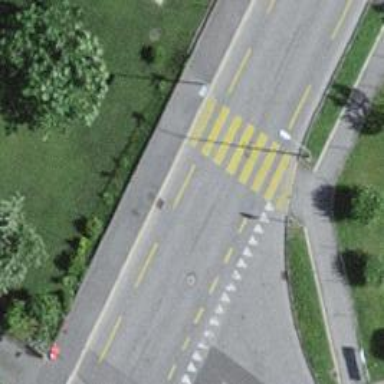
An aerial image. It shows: Zebra crossing on the road.